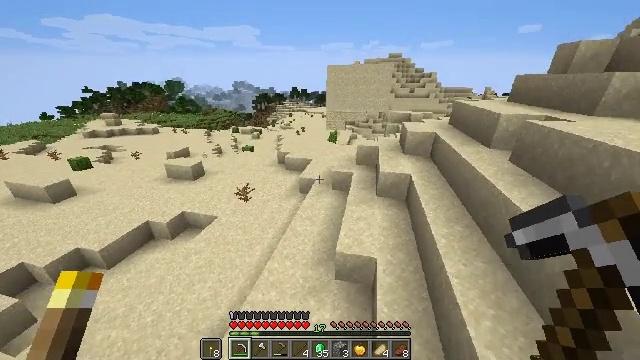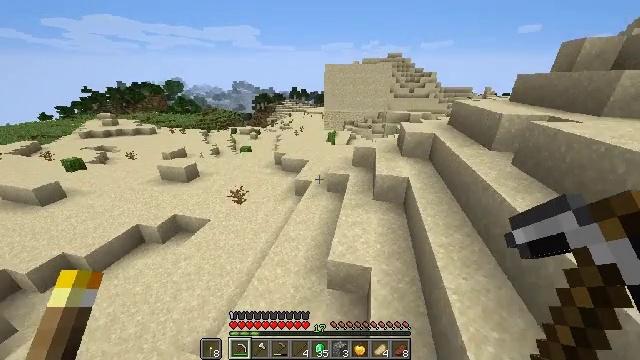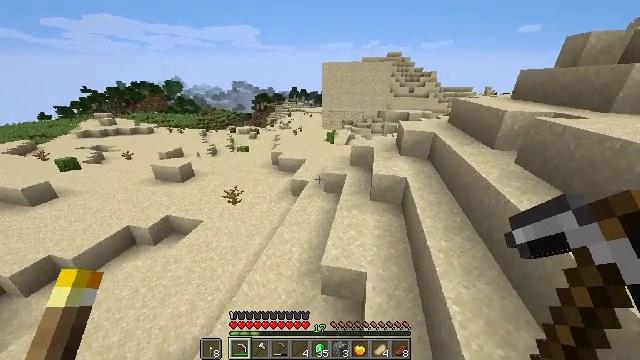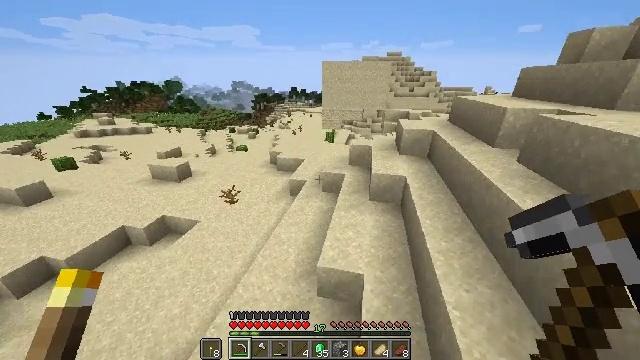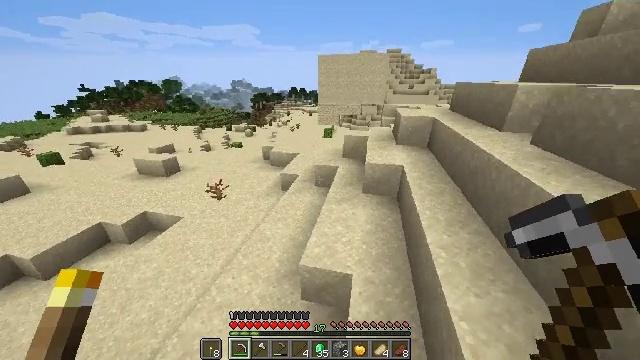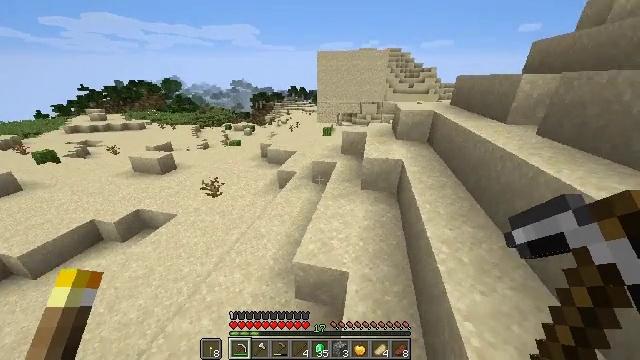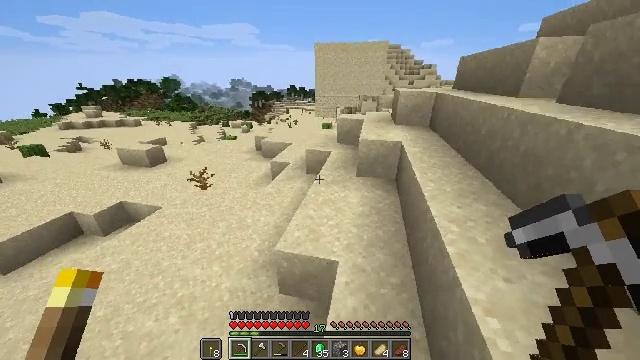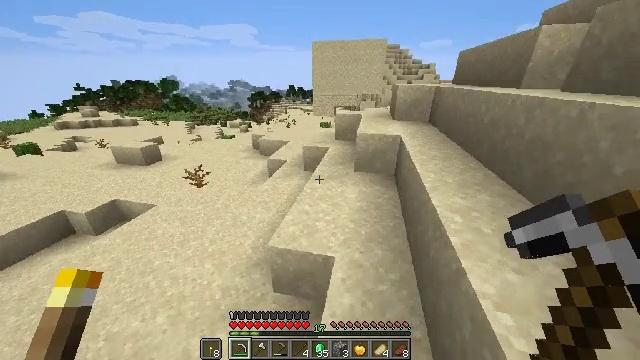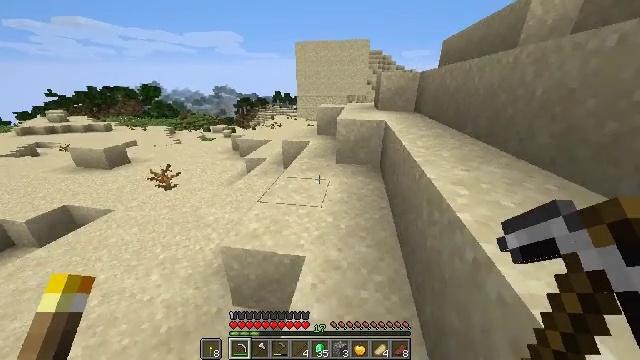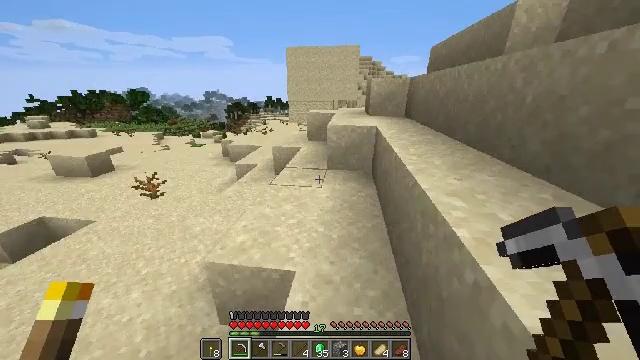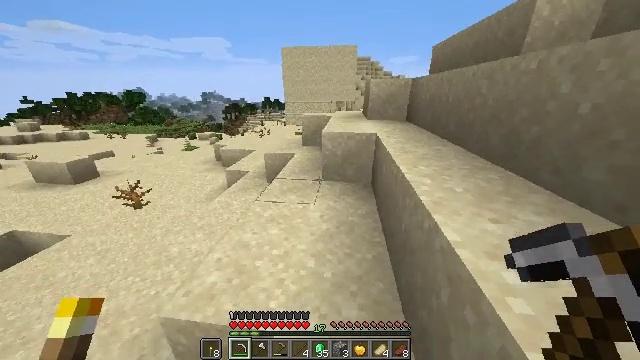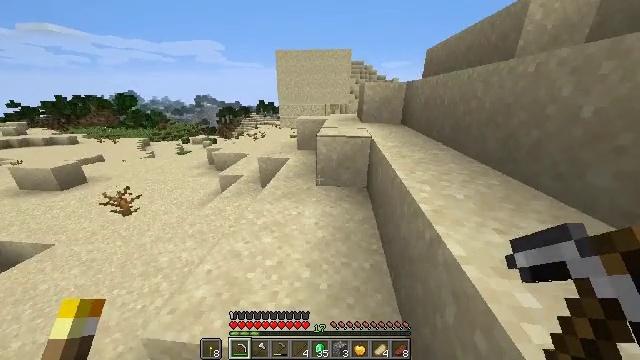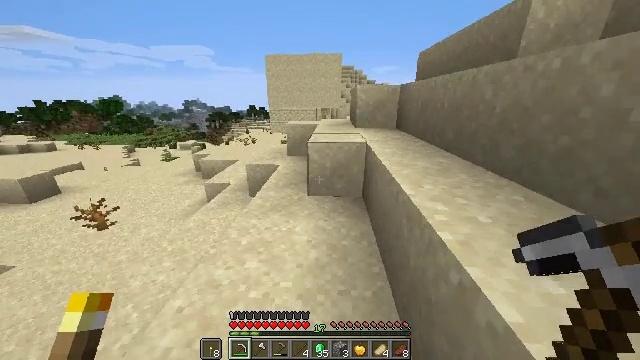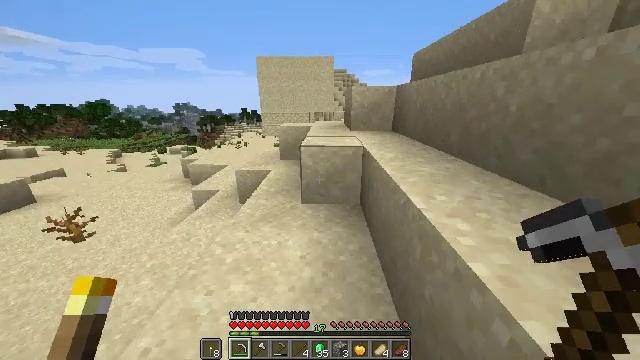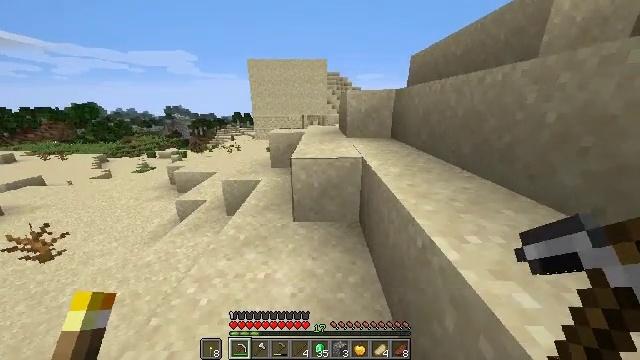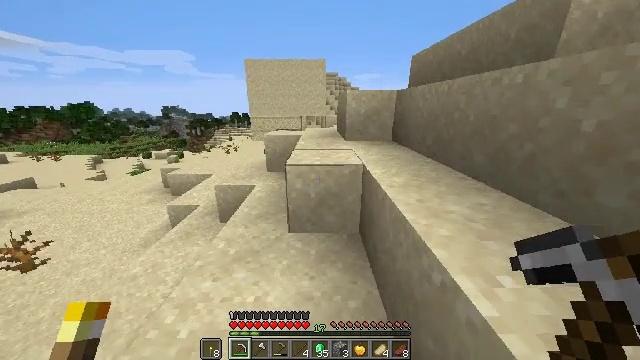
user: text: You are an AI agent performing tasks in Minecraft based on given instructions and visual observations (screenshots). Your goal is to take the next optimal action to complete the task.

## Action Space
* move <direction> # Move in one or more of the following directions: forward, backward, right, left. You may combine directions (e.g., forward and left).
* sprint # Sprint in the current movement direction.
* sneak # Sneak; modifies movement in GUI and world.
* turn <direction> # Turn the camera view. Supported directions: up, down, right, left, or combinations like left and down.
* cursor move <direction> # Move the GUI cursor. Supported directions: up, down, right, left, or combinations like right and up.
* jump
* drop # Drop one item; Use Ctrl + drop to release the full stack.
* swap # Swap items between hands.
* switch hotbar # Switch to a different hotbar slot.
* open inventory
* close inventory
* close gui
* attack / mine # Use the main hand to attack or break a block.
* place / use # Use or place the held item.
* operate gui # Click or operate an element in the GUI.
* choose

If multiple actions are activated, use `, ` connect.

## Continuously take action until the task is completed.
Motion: motion action
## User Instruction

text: Get the cartography table into your inventory.
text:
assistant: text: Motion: move forward and move right, sprint, jump
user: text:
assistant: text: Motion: move forward and move right, sprint, jump
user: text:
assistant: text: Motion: move forward and move right, sprint, jump
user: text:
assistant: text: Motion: move forward and move right, sprint, jump
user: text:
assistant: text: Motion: move forward and move right, sprint
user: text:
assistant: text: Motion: move forward, sprint
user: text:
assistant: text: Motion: move forward, sprint
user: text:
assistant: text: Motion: move forward, sprint, turn right and up
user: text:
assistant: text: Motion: move forward, sprint, turn right and up
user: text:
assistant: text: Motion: move forward, sprint
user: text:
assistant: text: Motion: move forward, sprint, turn right
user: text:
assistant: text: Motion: move forward, sprint, turn right
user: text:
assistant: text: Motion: move forward, sprint, turn right
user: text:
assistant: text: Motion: move forward, sprint, turn right and up
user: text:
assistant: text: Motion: move forward, sprint
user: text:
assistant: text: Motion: move forward, sprint
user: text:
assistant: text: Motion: move forward, sprint
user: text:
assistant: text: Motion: move forward, sprint
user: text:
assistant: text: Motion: move forward, sprint, jump
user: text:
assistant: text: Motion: move forward, sprint, jump
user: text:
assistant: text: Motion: move forward, sprint, jump
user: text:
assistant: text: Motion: move forward, sprint, jump
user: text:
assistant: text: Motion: move forward, sprint, jump
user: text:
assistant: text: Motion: move forward, sprint, turn right, jump
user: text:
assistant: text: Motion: move forward, sprint, turn right, jump
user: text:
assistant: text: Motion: move forward, sprint, turn right, jump
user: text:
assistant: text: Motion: move forward, sprint, turn right, jump
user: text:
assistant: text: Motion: move forward, sprint, turn right, jump
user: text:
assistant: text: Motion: move forward, sprint, jump
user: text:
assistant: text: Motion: move forward, sprint, jump